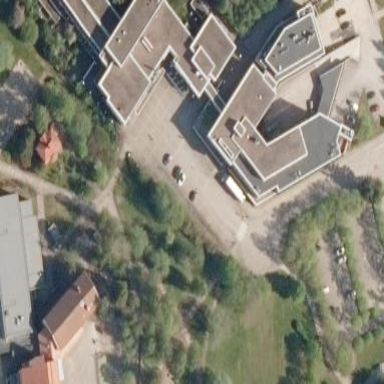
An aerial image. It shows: Educational building.